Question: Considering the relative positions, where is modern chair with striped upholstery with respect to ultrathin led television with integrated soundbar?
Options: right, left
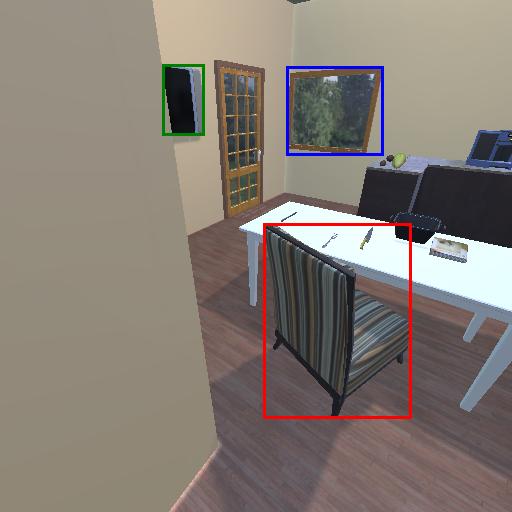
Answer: right